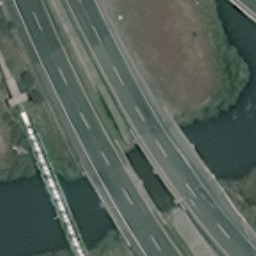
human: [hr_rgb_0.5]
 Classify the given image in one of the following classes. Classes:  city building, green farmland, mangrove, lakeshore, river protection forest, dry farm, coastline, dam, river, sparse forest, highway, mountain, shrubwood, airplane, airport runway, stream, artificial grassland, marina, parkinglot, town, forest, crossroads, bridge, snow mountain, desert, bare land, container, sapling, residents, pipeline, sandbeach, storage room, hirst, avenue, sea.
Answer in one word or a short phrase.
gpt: bridge